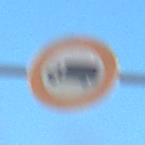
Verkehrszeichen: VerbotFuerKraftfahrzeugeUeberDreiKommaFuenfTonnen
Umgebung: Outdoor, Nature
Tageszeit: SunriseSunset
Wetter: PartlyCloudy
Licht: Natural
Jahreszeit: NotSpecified
Kontrast: MediumContrast